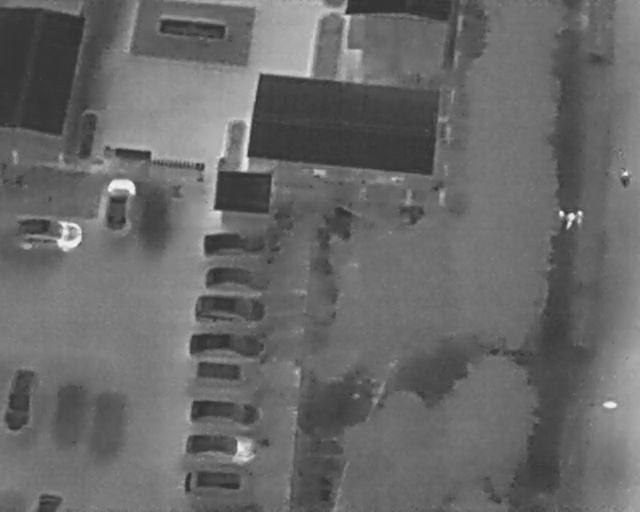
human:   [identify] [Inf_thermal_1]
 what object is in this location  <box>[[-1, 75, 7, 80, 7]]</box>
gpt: <ref>1 medium car at the bottom left</ref>

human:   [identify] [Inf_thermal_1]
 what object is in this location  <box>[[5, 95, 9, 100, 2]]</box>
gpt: <ref>1 small car at the bottom left</ref>